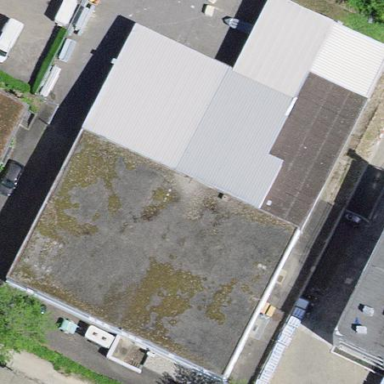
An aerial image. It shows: Commercial building.